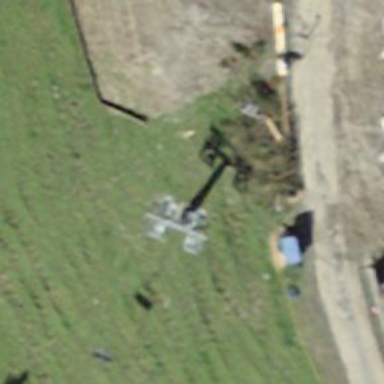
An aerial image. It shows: Pylon used for aerialway.